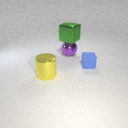
large yellow metal cylinder in front of small blue rubber cube